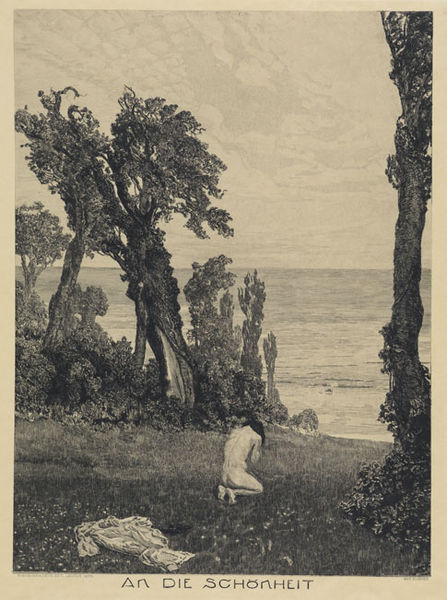
Titel: An die Schönheit (Vom Tode, Zweiter Theil, Opus XIII, Blatt 12)
Künstler: Max Klinger
Standort: Karlsruhe
Institution: Staatliche Kunsthalle Karlsruhe
Schlagwörter: akt, baum, blätter, dunkel, gemälde, haut, himmel, kopf, laub, mann, meer, nackt, nackter, wasser, weiß, wolken, baden, badende, bäume, fluss, gelb, landschaft, mädchen, sand, see, sitzen, ufer, äste, abend, blume, blumen, frau, grau, haar, hell, hintergrund, holz, jahrhundertwende, kleid, kleider, nacht, rücken, schwarz, skizze, zeichnung, ausblick, blüte, blüten, dame, gras, rasen, tuch, wiese, wolke, beige, hochformat, malerei, hemd, kleidung, mensch, rahmen, trauer, weit, bild, hände, schauen, signatur, baumstamm, einsamkeit, feld, gräser, horizont, natur, stamm, strauch, weite, wind, busch, büsche, einsam, gebüsch, gewässer, sträucher, land, dunkelheit, figur, gewand, haare, sitzend, stoff, decke, blatt, person, pflanzen, gebeugt, krone, schultern, schön, traurig, wald, ranken, beine, aussicht, füße, gesäß, küste, rückenansicht, schrift, sommer, strand, welle, wellen, kauern, düster, hang, öde, grafik, graphik, hecke, vergilbt, rand, sepia, romantik, brandung, sturm, stämme, stürmisch, wetter, jugendstil, inschrift, stuck, deutsch, klinger, nackte, allein, junge, knie, liegend, weste, klimt, dünn, blumenwiese, frühling, bucht, ozean, foto, bad, tusche, dürr, hager, unterschrift, buch, fuss, zypresse, lichtung, nakt, abgrund, hinten, rückenfigur, schönheit, selbstmord, traurigkeit, weinen, hocken, druck, schwarzweiss, schraffur, jugenstil, radierung, stich, titel, text, knien, bleistift, beten, gebet, allegorie, ein, karte, verzweiflung, efeu, ende, sterben, mythos, rinde, knieend, kniend, andacht, gebückt, eiche, bodensee, postkarte, kupferstich, betend, graß, schraffierung, art deco, weise, bildunterschrift, waser, weinend, die, mager, max, sterbend, graphit, hecken, lage, himmer, böume, weint, kniet, drukc, klied, bergab, ausgezogen, blimen, horzont, kieend, stmm, hare, holu, gleichnis, absterben, trauernd, fuße, hlz, ode, durr, wasesr, an, d, po, 1900, 1890, 1899, 1888, rückend, siteznd, baum#bäume, an die schönheit, deutsh, verzweiflunh, seopa, efei, 1891, meerf, baumsstamm, heulend